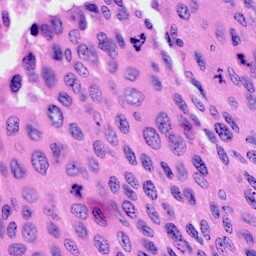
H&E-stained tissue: Cervix